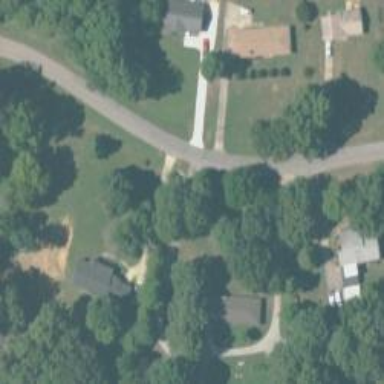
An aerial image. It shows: Driveway.